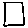
Label: square